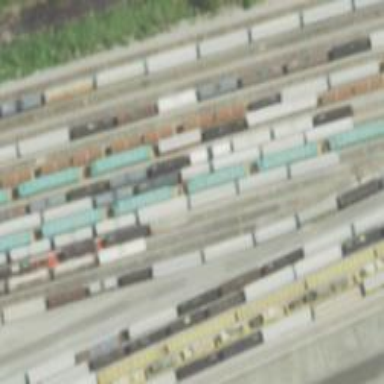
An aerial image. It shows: Railway spur service.